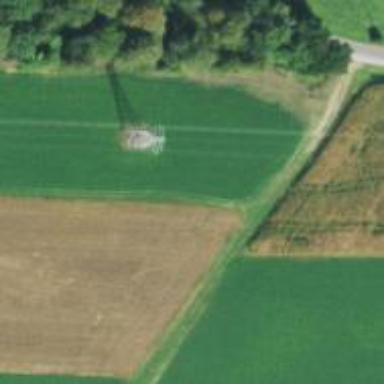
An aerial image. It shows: Lattice structure tower.